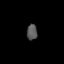
Tissue: lung
Cell type: Endothelial cells
Senescence score: 0.6644
Nuclear area (px): 161
Mean DAPI intensity: 86.398